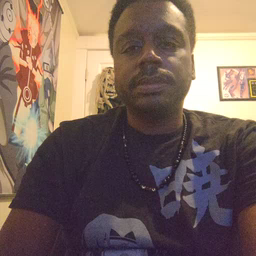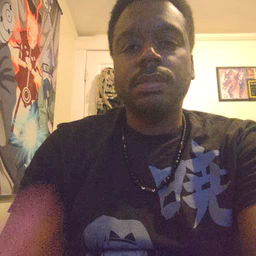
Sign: arm